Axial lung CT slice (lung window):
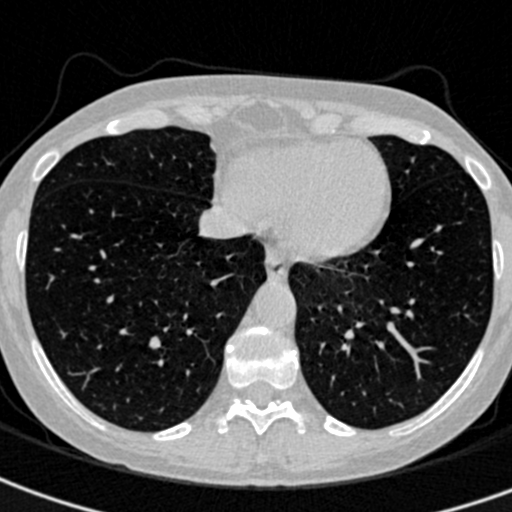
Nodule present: no